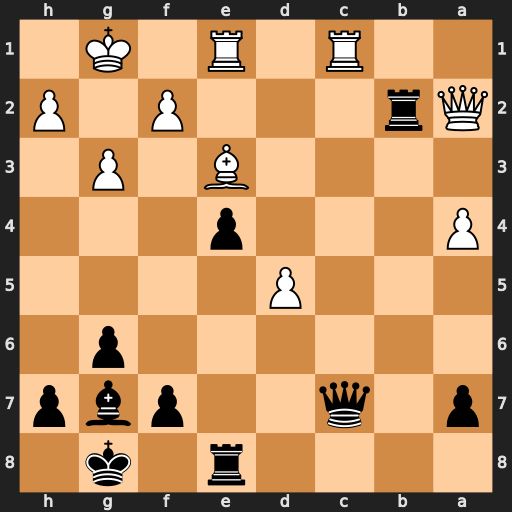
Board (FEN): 4r1k1/p1q2pbp/6p1/3P4/P3p3/4B1P1/Qr3P1P/2R1R1K1
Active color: b
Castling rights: -
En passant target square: -
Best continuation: Qxc1 Rxc1 Rxa2